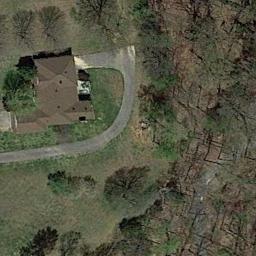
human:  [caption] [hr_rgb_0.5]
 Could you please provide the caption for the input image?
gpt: The road is lined with lush woods  There is a house in the middle of the woods .

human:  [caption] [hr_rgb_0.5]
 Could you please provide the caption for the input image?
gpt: In a sparse residential area there is a house and many withered trees surrounded by grass .

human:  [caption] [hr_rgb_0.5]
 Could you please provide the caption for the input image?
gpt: The sparse residential is on the grass next to some trees and bare land .

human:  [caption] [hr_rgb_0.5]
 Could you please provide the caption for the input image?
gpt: Three is a  building in a sparse residential .

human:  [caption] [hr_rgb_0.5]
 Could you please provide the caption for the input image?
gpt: A sparse residential area with some withered trees and a brown building .